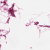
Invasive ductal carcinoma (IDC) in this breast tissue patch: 0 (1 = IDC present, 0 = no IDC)